Question: I have a project in Eclipse that somehow does not group the 'res' or 'bin' items in the package explorer into groups but shows them as individual items with 'white' folder icons.
The image shows this. In the 'Countdown' project you have res.layout, res.menu etc. but in the NewProject these are both in the 'res' folder.
The CountDown project also refuses to build with the error 'R cannot be resolved to variable'. I know this is due to the fact that the R.java file is not created by the pre-compiler and I assume this is also related to the fact that the folder structure looks different.
Now I have already tried many things like cleaning the project and rebuild manually but so far nothing solves this problem.

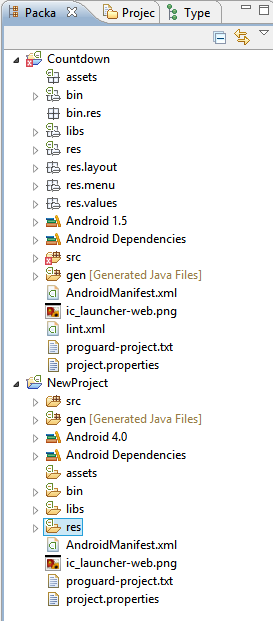
Answer: Check your project settings: right click the project -> 'Properties' -> 'Java Build Path' -> Tab 'Source'. Compare these settings with the other project.